【题型】填空题　【知识点】平面几何　【难度】easy
（2025·上海闵行·二模）已知：如图，在$\square ABCD$中，$E$是边$AB$的中点，$DE$与对角线$AC$相交于点$F$。如果$\overrightarrow{AB} = \vec{a}$，$\overrightarrow{AD} = \vec{b}$，那么$\overrightarrow{EF} = \underline{\quad\quad}$（用含$\vec{a}$、$\vec{b}$的式子表示）。

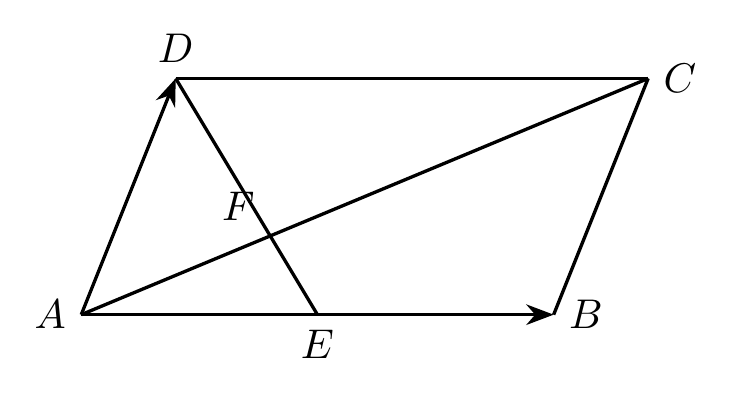
【解答】
\textbf{【答案】} $\boldsymbol{\frac{1}{3}\vec{b} - \frac{1}{6}\vec{a}}$

\vspace{0.3cm}

\textbf{【分析】} 本题考查了平面向量的知识，解答本题的关键是先确定各线段之间的关系。先求出$\frac{EF}{ED}$的值，再根据求$\overrightarrow{ED}$，即可得出答案。

\vspace{0.3cm}

\textbf{【详解】} 解：$\because$ 在$\square ABCD$中，$E$是边$AB$的中点，
\[
\therefore \frac{EF}{ED} = \frac{1}{3},
\]
又$\because \overrightarrow{AB} = \vec{a}$，$\overrightarrow{AD} = \vec{b}$，
\[
\therefore \overrightarrow{EF} = \frac{1}{3}\overrightarrow{ED} = \frac{1}{3}(\overrightarrow{EA} + \overrightarrow{AD}) = \frac{1}{3}\left(\frac{1}{2}\overrightarrow{BA} + \overrightarrow{AD}\right) = \frac{1}{3}\left[\frac{1}{2}(-\vec{a}) + \vec{b}\right] = \frac{1}{3}\vec{b} - \frac{1}{6}\vec{a},
\]
故答案为：$\frac{1}{3}\vec{b} - \frac{1}{6}\vec{a}$。